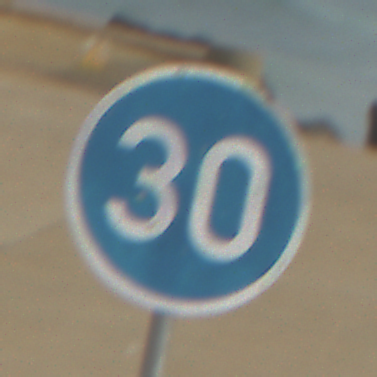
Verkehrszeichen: VorgeschriebeneMindestgeschwindigkeit
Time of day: MorningAfternoon
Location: Outdoor (Suburban)
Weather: PartlyCloudy
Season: NotSpecified
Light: Natural